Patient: sex F, age 46
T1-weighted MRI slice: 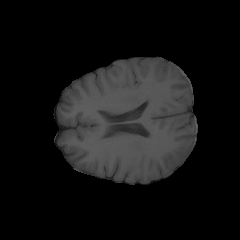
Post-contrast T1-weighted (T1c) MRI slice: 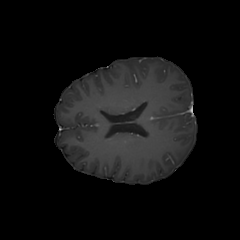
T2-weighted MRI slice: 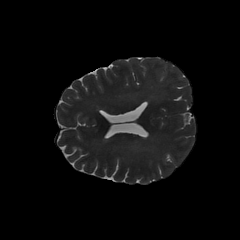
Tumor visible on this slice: no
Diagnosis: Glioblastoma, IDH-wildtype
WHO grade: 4